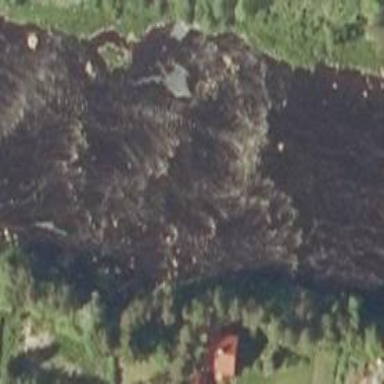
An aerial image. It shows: Rapids in the water.